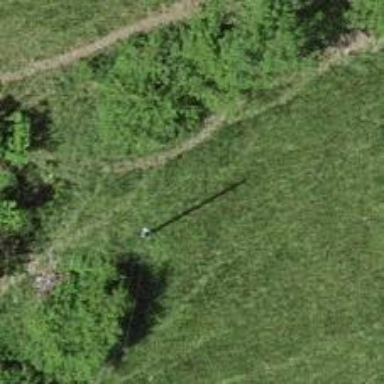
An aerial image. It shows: Utility pole in the area.